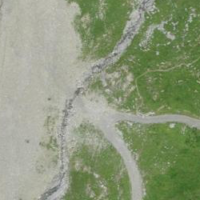
EUNIS habitat code: 26
Species observed at this site:
Anthyllis vulneraria